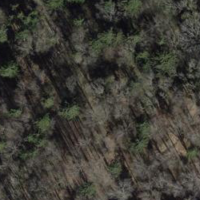
EUNIS habitat code: 41
Species observed at this site:
Circaea lutetiana